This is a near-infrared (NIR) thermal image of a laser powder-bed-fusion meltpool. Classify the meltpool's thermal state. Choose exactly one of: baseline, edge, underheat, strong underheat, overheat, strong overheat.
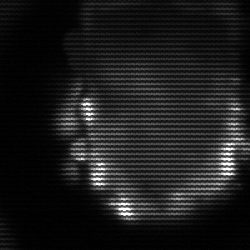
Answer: baseline